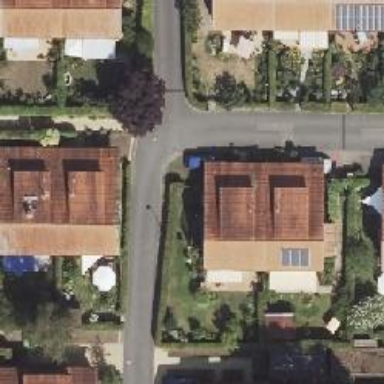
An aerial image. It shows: Living street.